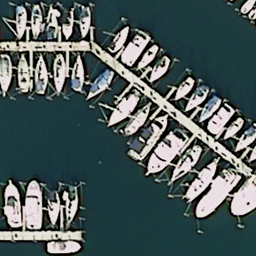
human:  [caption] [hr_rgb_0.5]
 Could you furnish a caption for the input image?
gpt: There is a piece of cropland .

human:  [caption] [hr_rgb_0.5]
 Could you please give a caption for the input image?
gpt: It is a piece of cropland .

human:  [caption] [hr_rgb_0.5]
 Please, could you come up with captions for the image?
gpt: There is a piece of farmland .

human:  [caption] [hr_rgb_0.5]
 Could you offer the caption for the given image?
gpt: It is a piece of farmland .

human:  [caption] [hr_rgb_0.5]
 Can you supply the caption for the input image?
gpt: Here is a piece of farmland .